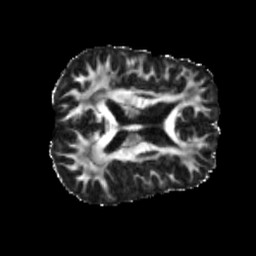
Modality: FA
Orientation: axial
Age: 56
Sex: male
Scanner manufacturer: siemens
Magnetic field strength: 3 T
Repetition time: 3.23 s
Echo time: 0.0892 s